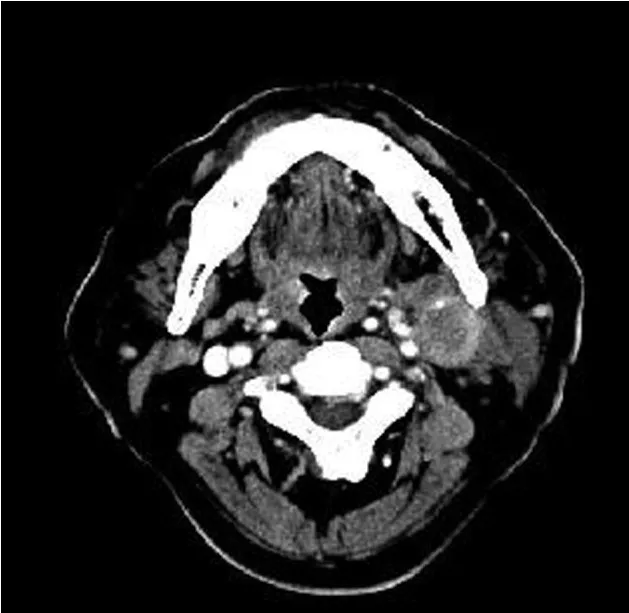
Axial, contrast-enhanced computed tomography shows a hypodense and cystic lesion with ring enhancement, located in the deep neck-space on the left side of the neck.
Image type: radiology (ct)